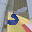
Label: 5